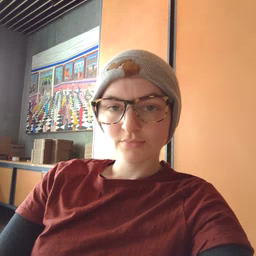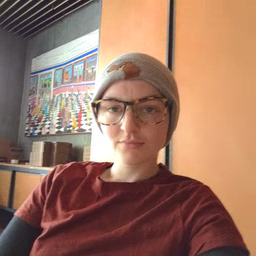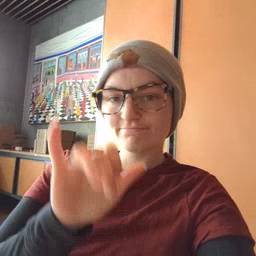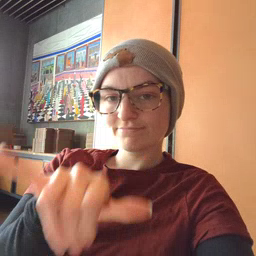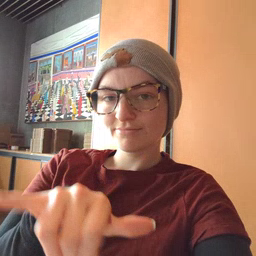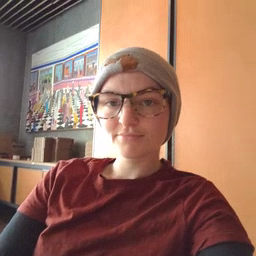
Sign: that